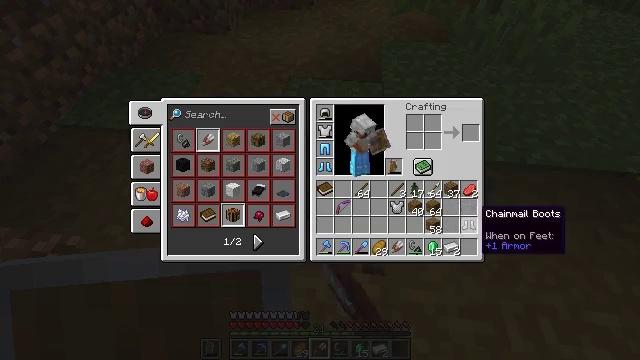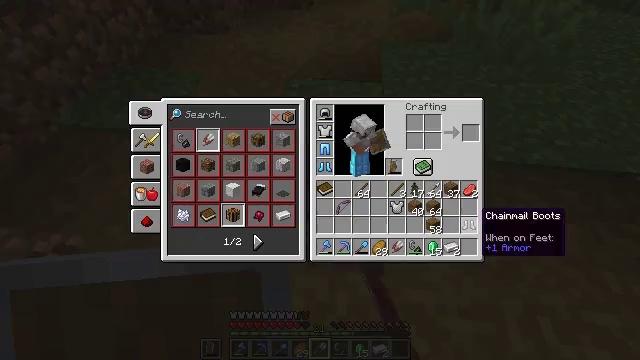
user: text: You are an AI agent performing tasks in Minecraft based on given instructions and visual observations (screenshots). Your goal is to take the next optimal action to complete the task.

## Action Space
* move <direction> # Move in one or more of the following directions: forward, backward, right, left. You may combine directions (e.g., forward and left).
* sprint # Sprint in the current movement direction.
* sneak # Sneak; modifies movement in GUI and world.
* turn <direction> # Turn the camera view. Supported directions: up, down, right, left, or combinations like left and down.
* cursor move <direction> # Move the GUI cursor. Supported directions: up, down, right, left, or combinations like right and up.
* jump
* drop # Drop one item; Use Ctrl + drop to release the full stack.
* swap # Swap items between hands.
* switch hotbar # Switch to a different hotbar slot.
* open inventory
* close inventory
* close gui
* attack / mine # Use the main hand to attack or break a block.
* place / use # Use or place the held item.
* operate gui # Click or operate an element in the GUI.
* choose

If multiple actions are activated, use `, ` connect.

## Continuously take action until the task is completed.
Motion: motion action
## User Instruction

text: Drop a chainmail chestplate.
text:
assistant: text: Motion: sprint
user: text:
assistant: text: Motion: sprint, drop